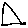
Label: triangle